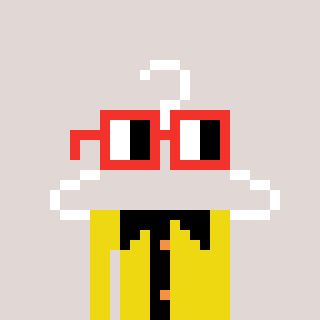
a pixel art character with square red glasses, a hanger-shaped head and a yellow-colored body on a warm background